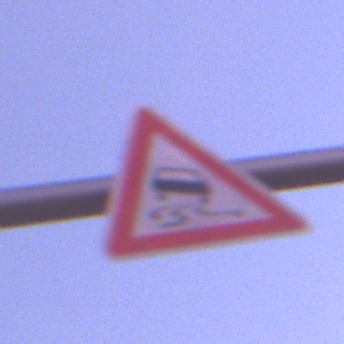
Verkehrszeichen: SchleuderOderRutschgefahr
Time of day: Dawn
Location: Outdoor (Nature)
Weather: PartlyCloudy
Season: NotSpecified
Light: Natural